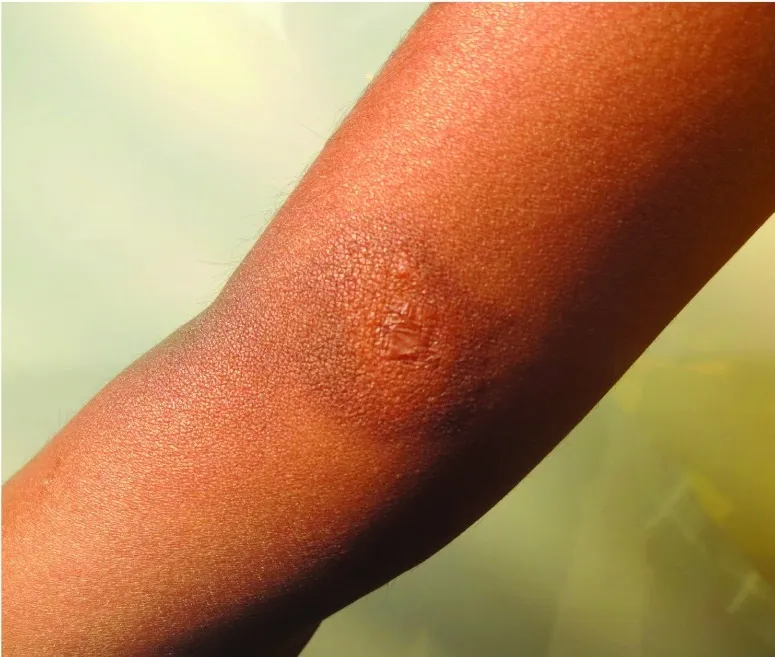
Complete subsidence of the lesion with residual marginal pigmentation noted at the end of three months of therapy. . The central atrophic scar due to biopsy can be seen in the centre of the lesion.
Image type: radiology (x_ray)